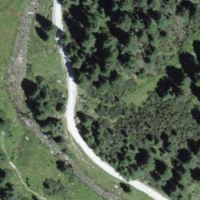
EUNIS habitat code: 43
Species observed at this site:
Caltha palustris